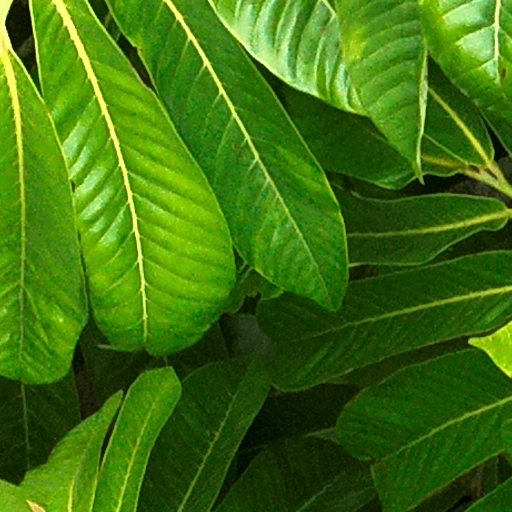
Species: Virola surinamensis
GBIF accepted scientific name: Virola surinamensis
Crown area (m\u00b2): 294.531